Question: I'm deleting records from one table based on other table's status and generating long response time from server.
Basicly if theres a 'name' with 'status = 'p1'' query shold 'delete' records off another table. The problem is I thint that 'log_player_login' has thounsands of 'WHERE timestamp > '$timeHuman' AND status = 'p1''
What am I doing wrong?
'''
DELETE FROM pstone_cuboids
WHERE owner NOT IN (
SELECT DISTINCT(name)
AS name
FROM log_player_login
WHERE timestamp > '2013-01-01 00:00:00' AND status = 'p1'
);
'''
From:

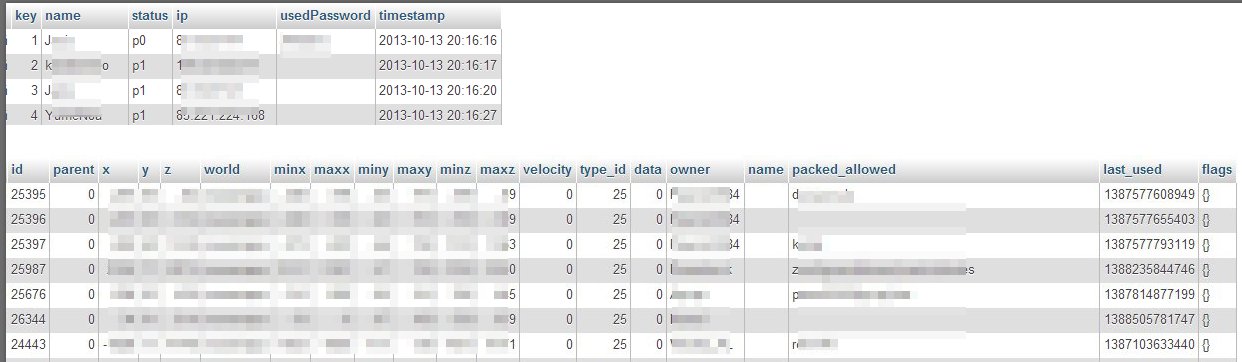
Answer: Until the most recent versions of MySQL, 'not in' with a subquery was rather inefficient. I would suggest replacing it with 'not exists' and adding an index:
'''
DELETE FROM pstone_cuboids
WHERE not exists (SELECT 1
FROM log_player_login lpl
WHERE lpl.timestamp > '2013-01-01 00:00:00' AND lpl.status = 'p1' and
lpl.name = pston_cuboids.owner
);
create index log_player_login_owner_status_timestamp on log_player_login(name, status, timestamp);
'''
The index should have all three fields and the last one needs to be 'timestamp'.